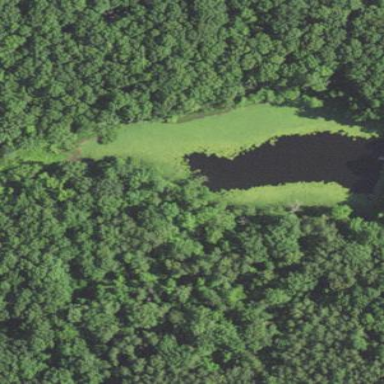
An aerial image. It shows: Beautiful lake surrounded by nature.